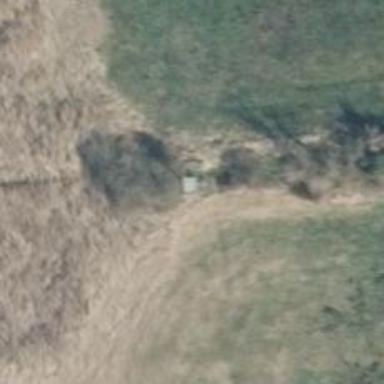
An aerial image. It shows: Hunting stand.